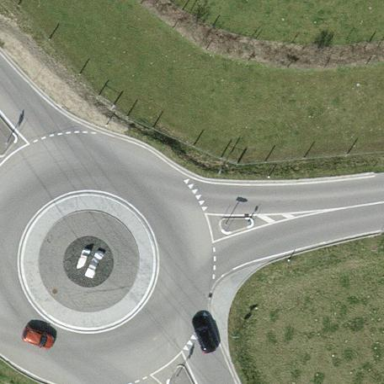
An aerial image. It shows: Secondary road with asphalt surface leading to roundabout junction.